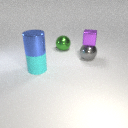
large blue metal cylinder above large cyan rubber cylinder